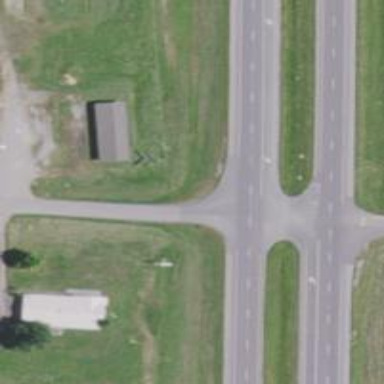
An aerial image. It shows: Road with stop sign.